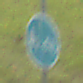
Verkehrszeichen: GetrennterRadUndGehwegRadwegRechts
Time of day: SunriseSunset
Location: Outdoor (Suburban)
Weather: PartlyCloudy
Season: NotSpecified
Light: Natural